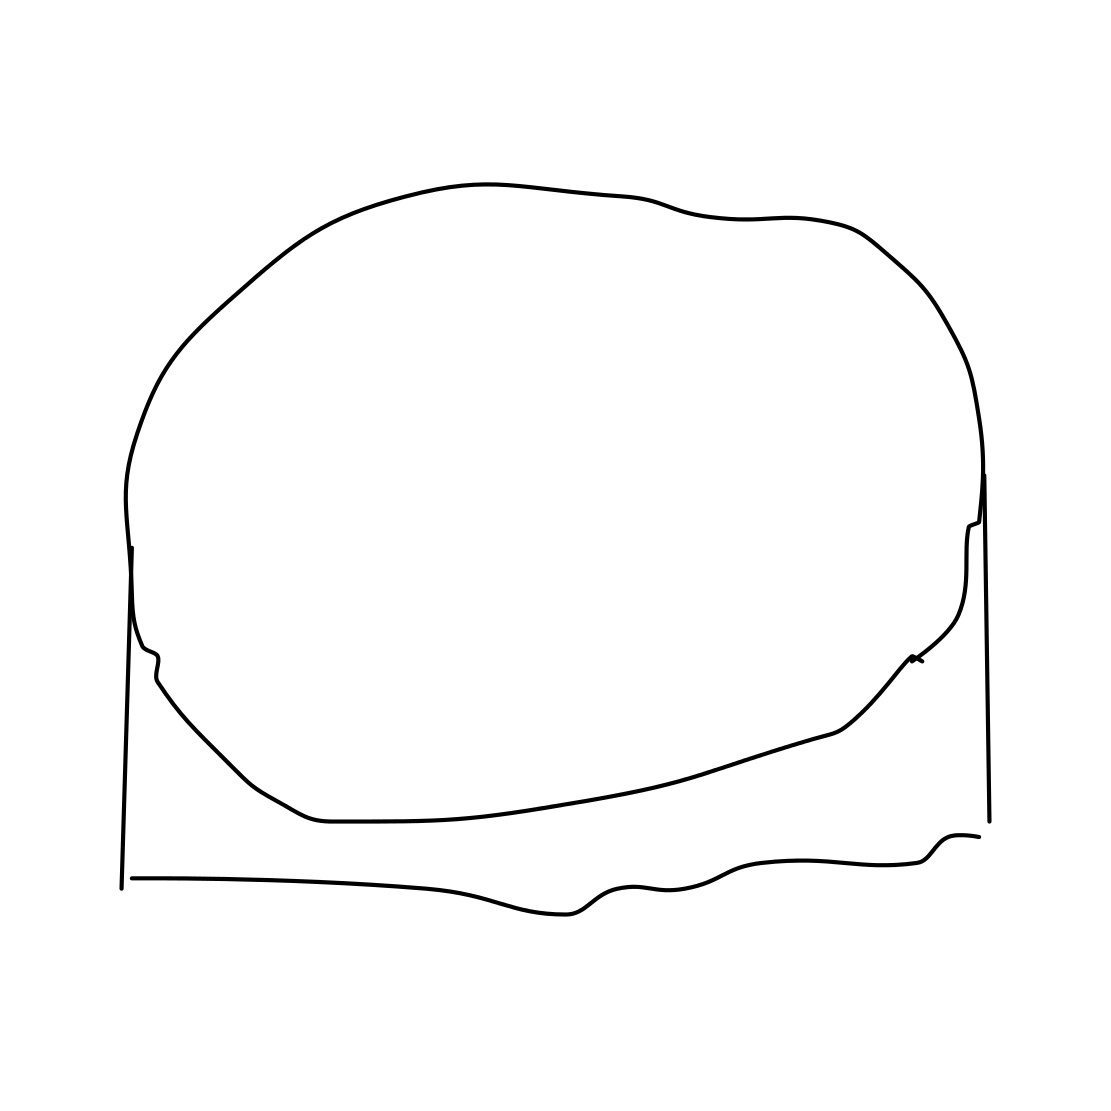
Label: ashtray